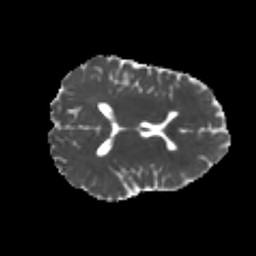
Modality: MD
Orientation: axial
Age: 25
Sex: female
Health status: healthy
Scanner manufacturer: philips
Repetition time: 7.388 s
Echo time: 0.08599 s